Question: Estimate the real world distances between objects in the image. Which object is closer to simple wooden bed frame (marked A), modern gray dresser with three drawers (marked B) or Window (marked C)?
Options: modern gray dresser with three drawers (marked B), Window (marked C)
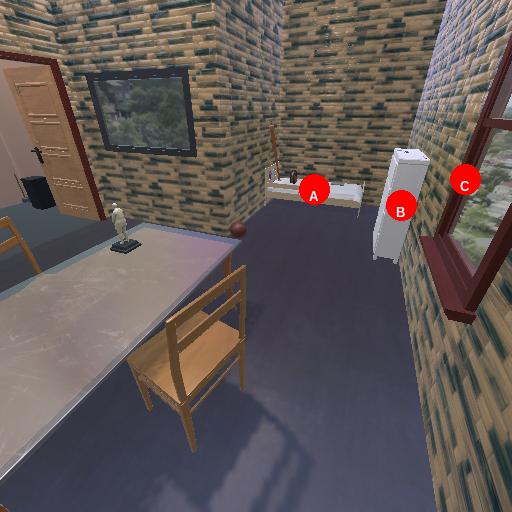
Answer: modern gray dresser with three drawers (marked B)